Field crop: maize
Growth stage: 2
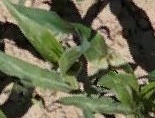
Species: maize